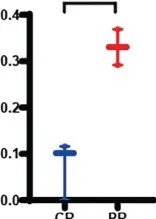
ITH ITH was lower in CR than PR patients. Values were presented as median and range. Comparisons between CR and PR patients was tested using two-sided t-test. CR, complete response; CRIT, chemoradioimmunotherapy; ITH, intratumor heterogeneity; MSI, microsatellite instability; PR, partial response; TMB, tumor mutational burden; TNB, tumor neoantigen burden.
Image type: pathology (immunostaining)